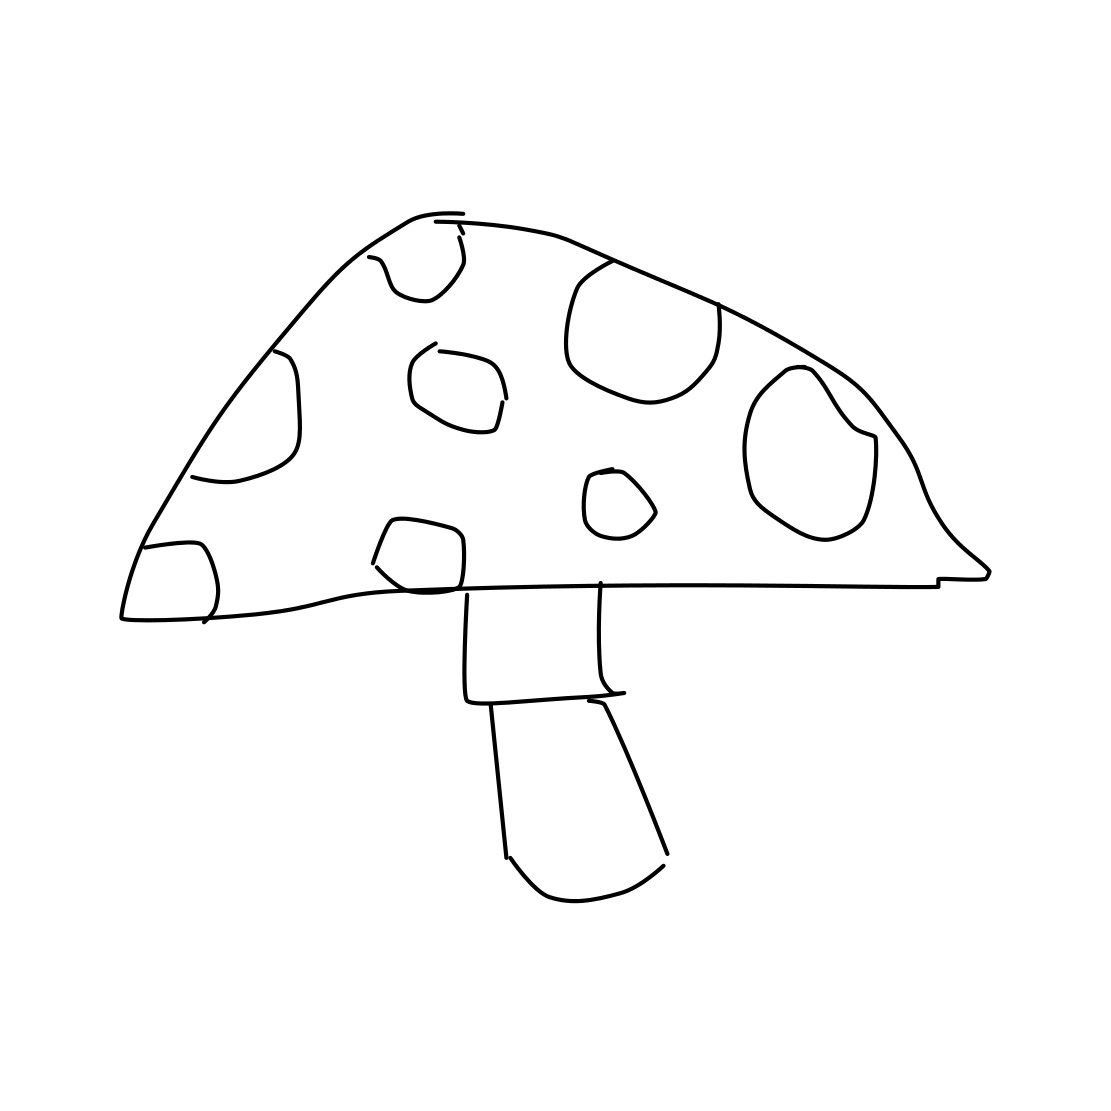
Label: mushroom